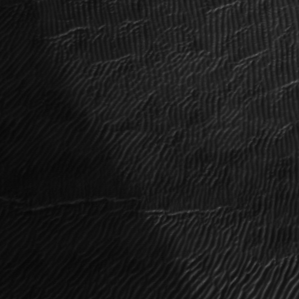
Label: frost